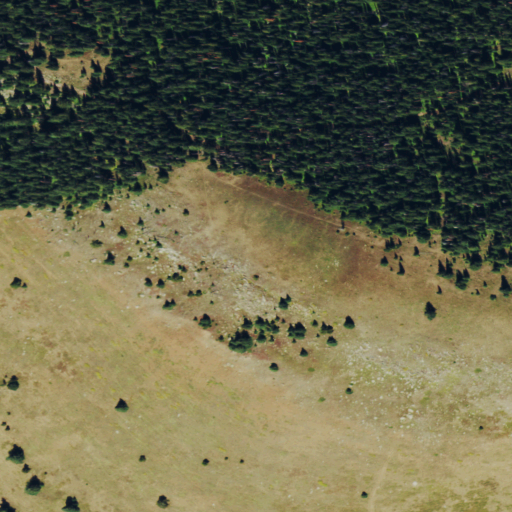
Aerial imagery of mountain in Colorado named Red and White Mountain containing evergreen forest, grassland, and shrub